Question: i want to put line separator in html div like this : a Black line Z shape "mirror image" as you see below , i tried to set last left side div and first right side div border but i am not able think that how could i draw vertical line,

i tried this :-
'''
<div id="wrap">
<div>
<div class="left_col">Industry:</div>
<div class="right_col" style="border-Top: 1px solid black">Insurance</div>
</div>
<div >
<div class="left_col" >Co. Size:</div>
<div class="right_col">201 - 500 Employees</div>
</div>
<div >
<div class="left_col">Working Hours:</div>
<div class="right_col">Regular hours, Mondays-Fridays</div>
</div>
<div >
<div class="left_col">Benefits:</div>
<div class="right_col">Medical, Education support, Loans, Dental</div>
</div>
<div >
<div class="left_col" style="border-bottom: 1px solid black">Spoken Language:</div>
<div class="right_col">English</div>
</div>
</div>
'''
is here : <URL>
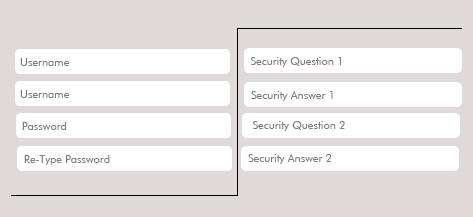
Answer: Use two dis to wrap the left and right columns
And here is the css for your requirement
'''
#wrap{margin:10px;}
.left{
width:50%; display:table-cell;
border-bottom: 1px solid black;
border-right: 1px solid black;
padding:15px
}
.right{
display:table-cell;
border-top: 1px solid black;
vertical-align:top; width:50%;
padding:15px
}
'''
<URL>